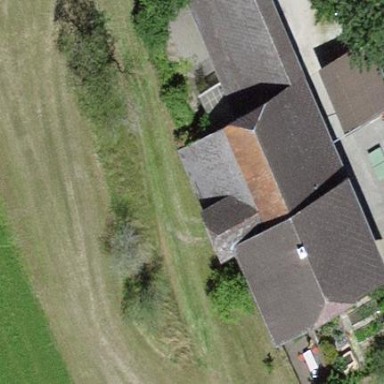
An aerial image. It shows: Farm building.